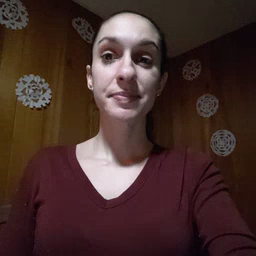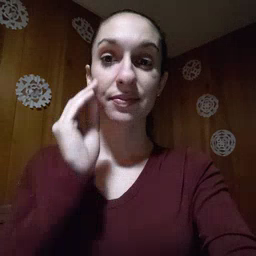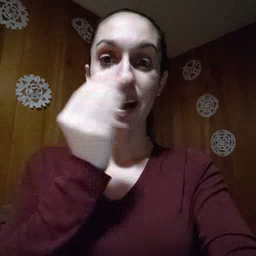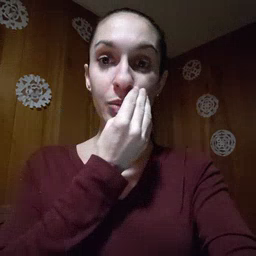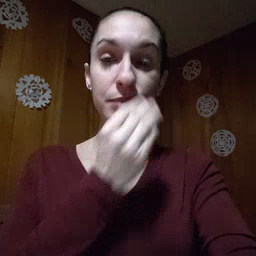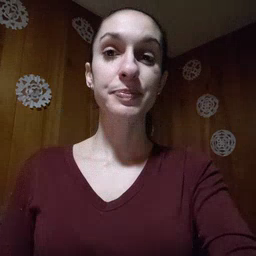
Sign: flower